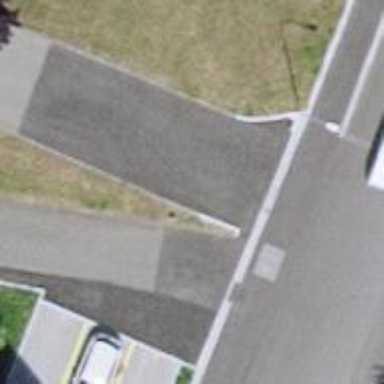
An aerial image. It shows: Double openable cycle barrier.